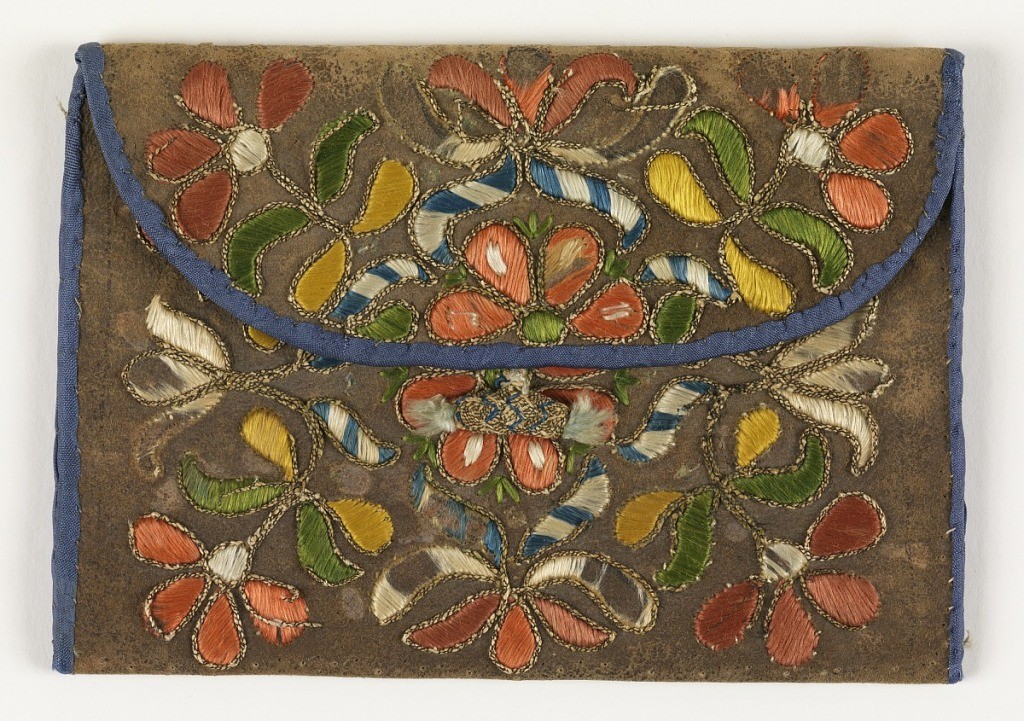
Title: Letter case
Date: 17th century
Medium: silk, leather, and silver-wrapped silk Technique: satin and stem stitches using dyed silks, couched silver-wrapped silk; worked as a single panel, folded
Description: Leather letter case with embroidered floral design, which is the same on both sides. Edged with blue fabric and embroidery in pink, green, yellow, blue, and white.